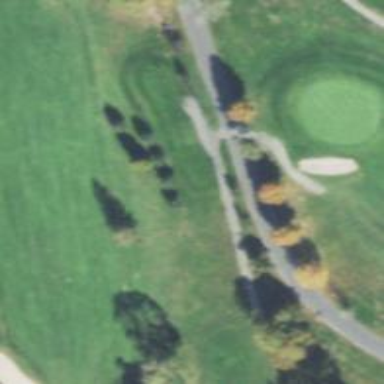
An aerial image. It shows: Service road designated as golf cart path.